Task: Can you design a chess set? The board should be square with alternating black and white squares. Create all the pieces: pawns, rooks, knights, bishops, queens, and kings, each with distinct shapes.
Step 1436:
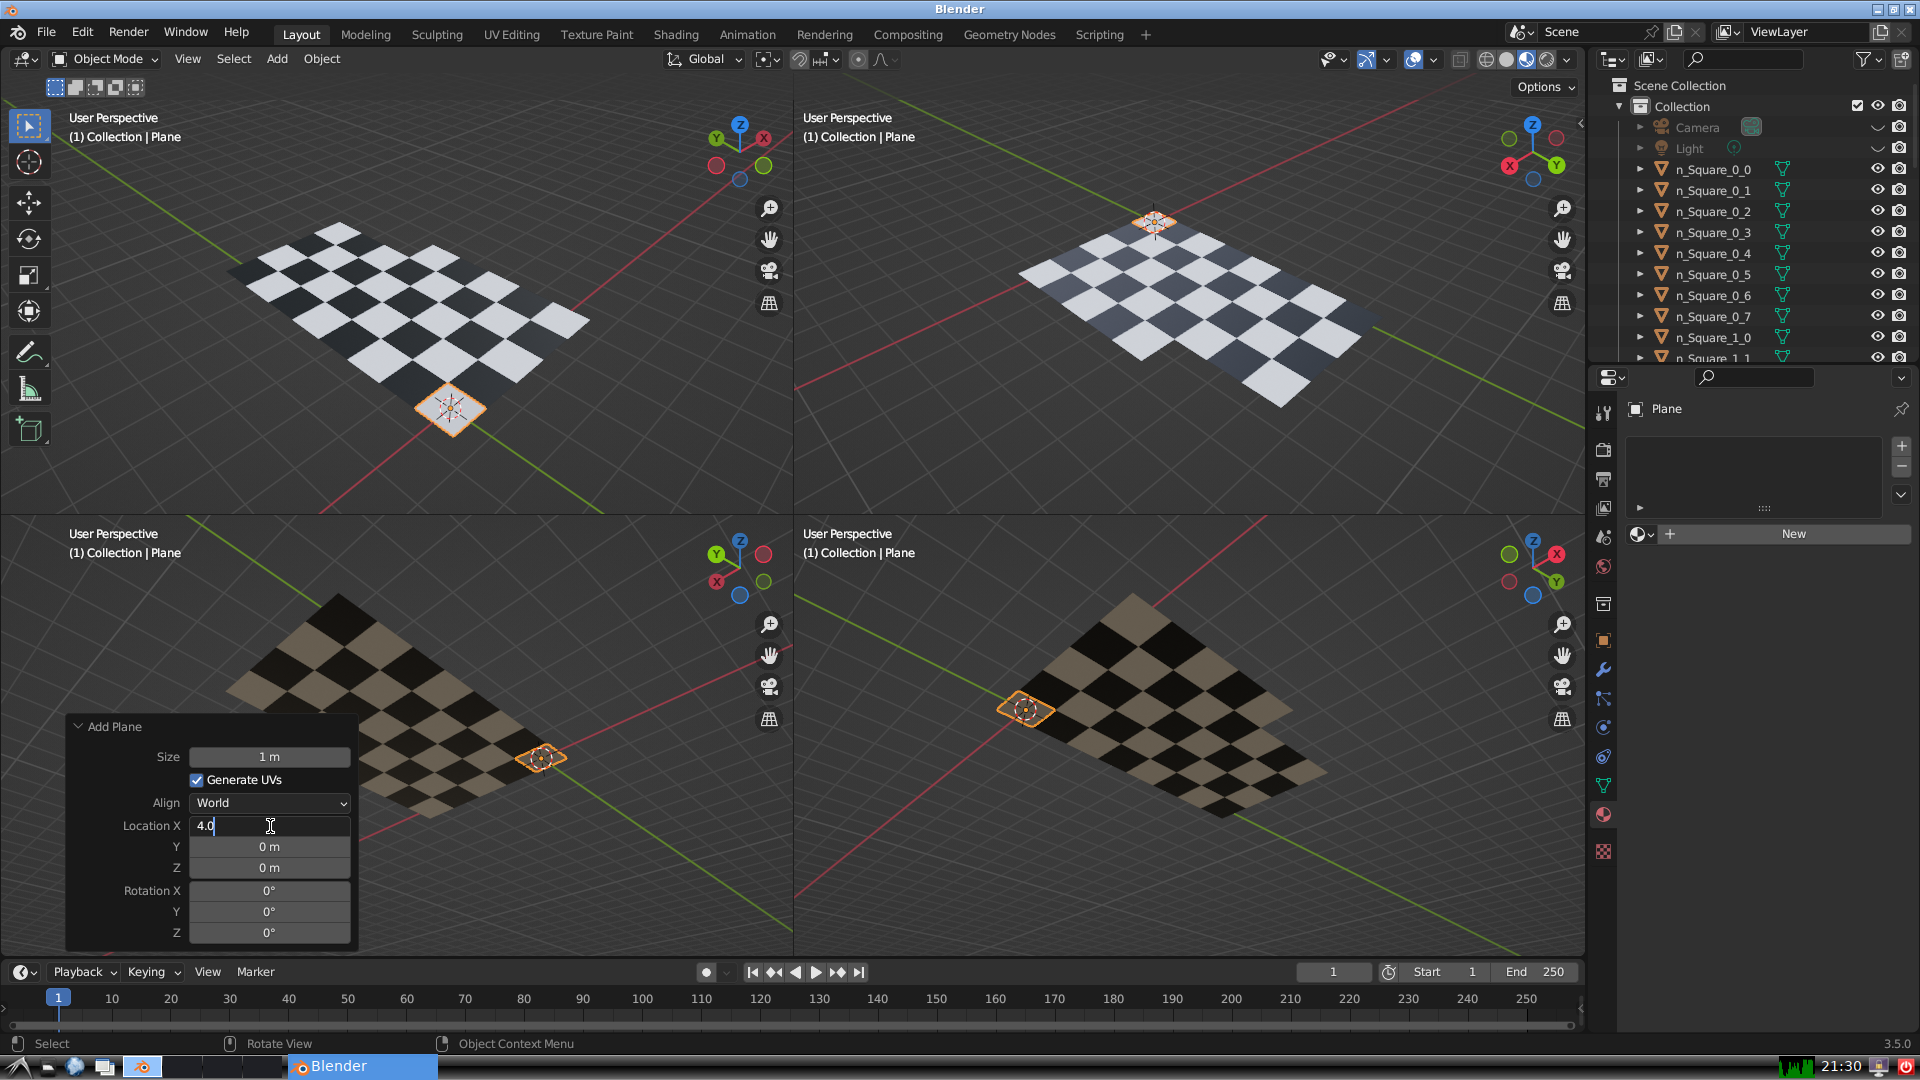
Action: {"key_press": ['Return']}